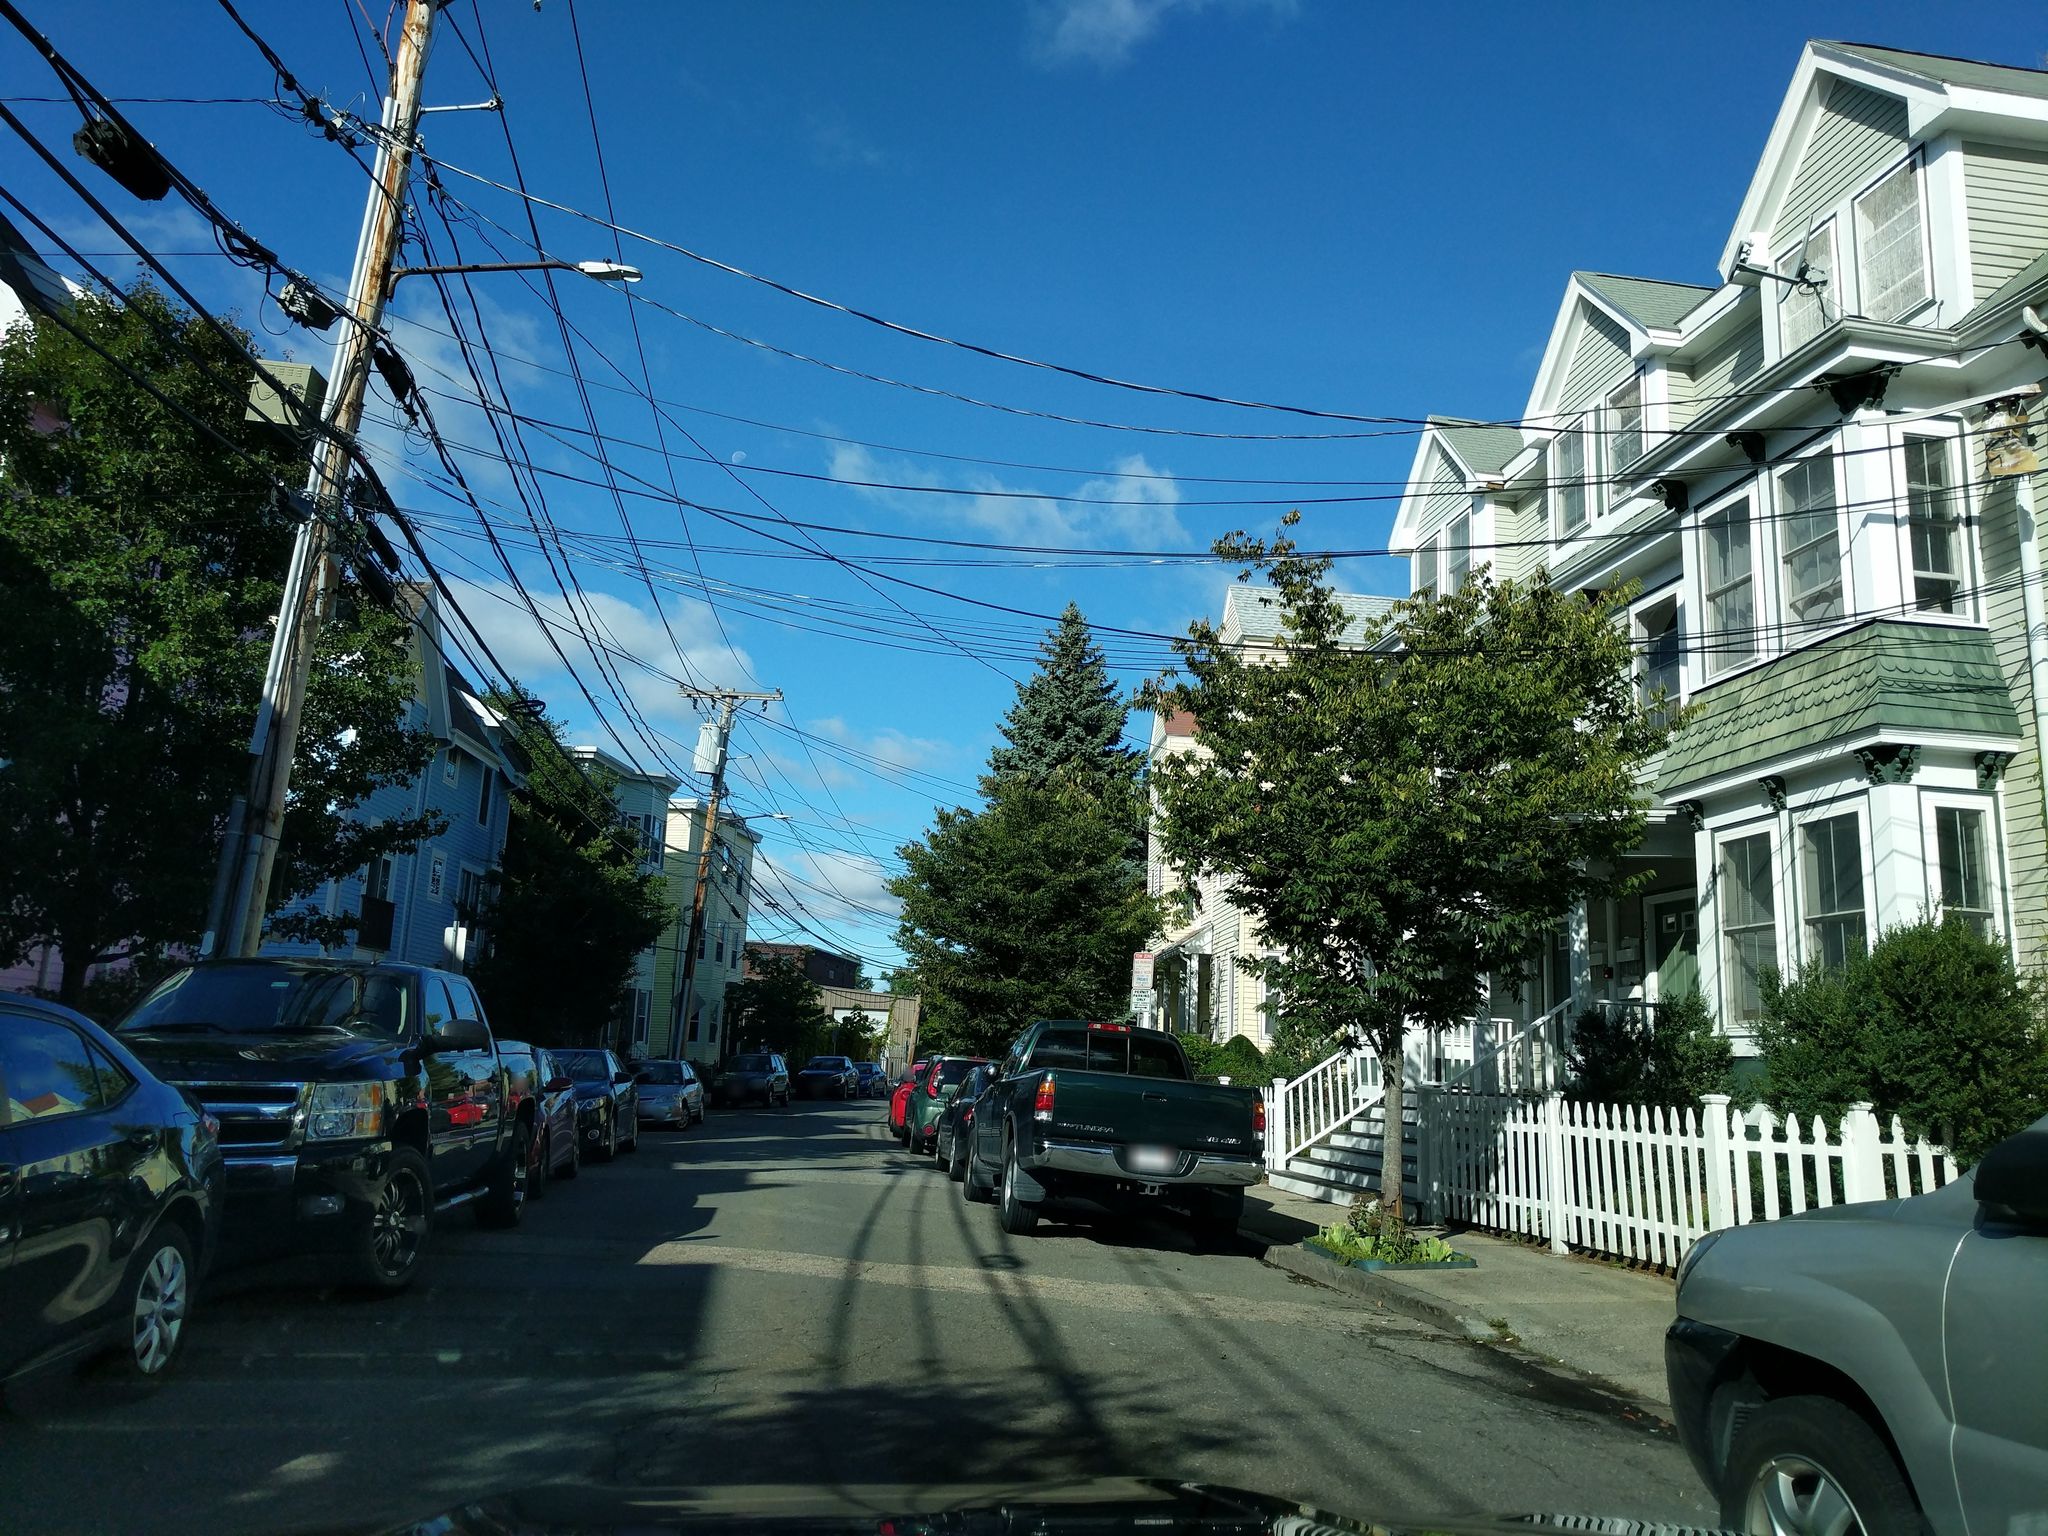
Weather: clear
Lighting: day
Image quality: good
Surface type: driving surface
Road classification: residential
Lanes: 2
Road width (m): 12.2
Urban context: urban centre
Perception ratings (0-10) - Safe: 7.73, Lively: 7.6, Beautiful: 8.33, Boring: 5.51, Depressing: 2.63, Wealthy: 7.23